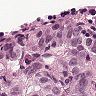
Metastatic tissue present: yes